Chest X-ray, AP view. Patient: 28 years old, sex M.
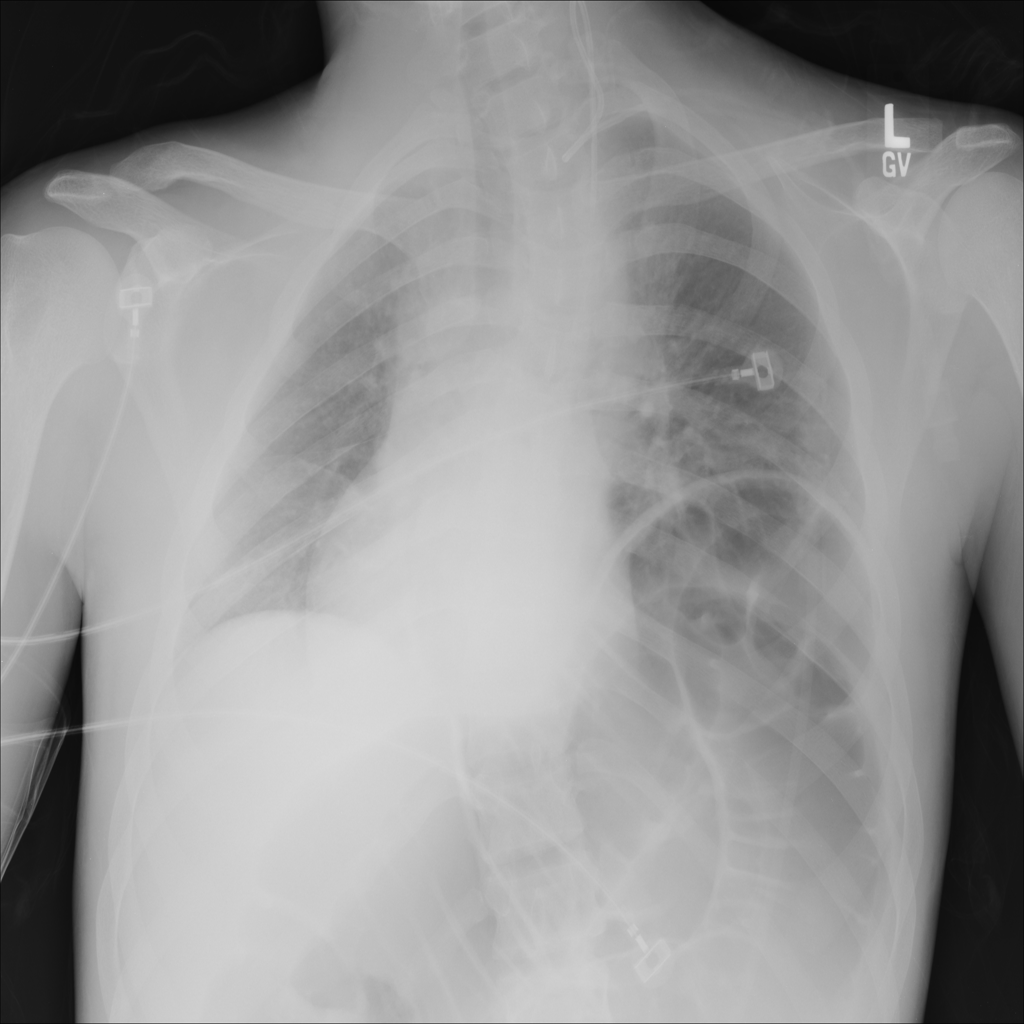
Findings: No Finding